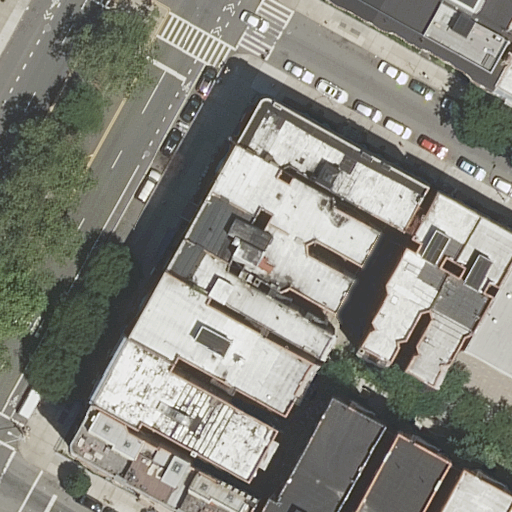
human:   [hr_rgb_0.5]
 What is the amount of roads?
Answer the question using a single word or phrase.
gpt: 5

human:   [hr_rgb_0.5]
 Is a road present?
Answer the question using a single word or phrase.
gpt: yes

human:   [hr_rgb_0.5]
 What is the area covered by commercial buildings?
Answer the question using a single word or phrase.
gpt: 0m2

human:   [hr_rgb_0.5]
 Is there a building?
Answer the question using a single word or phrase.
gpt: yes

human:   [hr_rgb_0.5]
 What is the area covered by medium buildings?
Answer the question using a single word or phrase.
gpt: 3136m2

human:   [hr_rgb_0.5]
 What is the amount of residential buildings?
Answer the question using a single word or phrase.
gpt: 13

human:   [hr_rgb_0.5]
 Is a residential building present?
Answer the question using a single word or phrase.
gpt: yes

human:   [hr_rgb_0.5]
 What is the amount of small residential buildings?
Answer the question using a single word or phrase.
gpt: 2

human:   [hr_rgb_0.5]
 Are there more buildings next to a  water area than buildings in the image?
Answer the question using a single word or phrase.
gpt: no

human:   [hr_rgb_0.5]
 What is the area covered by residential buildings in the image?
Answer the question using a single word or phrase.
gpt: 4068m2

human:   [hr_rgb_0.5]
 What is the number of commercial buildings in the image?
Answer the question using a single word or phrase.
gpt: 0

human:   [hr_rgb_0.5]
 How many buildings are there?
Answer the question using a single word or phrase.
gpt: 13

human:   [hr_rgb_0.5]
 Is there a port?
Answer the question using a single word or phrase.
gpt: no

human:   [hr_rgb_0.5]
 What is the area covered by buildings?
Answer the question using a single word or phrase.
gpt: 4068m2

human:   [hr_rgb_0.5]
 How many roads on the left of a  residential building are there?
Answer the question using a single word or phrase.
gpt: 4

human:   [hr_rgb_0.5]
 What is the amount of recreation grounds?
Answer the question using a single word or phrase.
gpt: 0

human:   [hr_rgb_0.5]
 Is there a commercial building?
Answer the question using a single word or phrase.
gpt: no

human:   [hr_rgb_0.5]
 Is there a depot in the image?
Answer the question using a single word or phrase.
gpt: no

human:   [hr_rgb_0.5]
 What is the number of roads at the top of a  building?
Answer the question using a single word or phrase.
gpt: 5

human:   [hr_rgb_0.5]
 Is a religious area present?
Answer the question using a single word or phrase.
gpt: no

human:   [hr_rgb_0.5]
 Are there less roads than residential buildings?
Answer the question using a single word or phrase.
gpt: yes

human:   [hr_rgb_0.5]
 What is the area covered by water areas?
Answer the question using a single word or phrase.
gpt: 0m2

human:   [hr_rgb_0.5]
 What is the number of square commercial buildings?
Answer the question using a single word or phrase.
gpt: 0

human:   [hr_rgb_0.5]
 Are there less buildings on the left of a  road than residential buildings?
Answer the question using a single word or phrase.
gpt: yes

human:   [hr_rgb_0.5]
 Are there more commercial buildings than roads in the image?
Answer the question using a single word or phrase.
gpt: no

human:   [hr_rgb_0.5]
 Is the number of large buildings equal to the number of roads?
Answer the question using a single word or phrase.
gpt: no

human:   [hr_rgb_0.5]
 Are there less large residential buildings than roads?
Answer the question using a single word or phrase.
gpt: yes

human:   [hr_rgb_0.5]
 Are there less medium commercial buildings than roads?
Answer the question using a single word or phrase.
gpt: yes

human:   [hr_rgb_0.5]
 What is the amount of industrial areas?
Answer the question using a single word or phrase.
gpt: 0

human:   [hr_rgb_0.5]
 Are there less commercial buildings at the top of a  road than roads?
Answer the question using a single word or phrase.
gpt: yes

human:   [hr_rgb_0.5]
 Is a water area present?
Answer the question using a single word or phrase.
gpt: no

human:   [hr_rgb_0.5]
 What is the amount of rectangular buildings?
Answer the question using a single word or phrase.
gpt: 4

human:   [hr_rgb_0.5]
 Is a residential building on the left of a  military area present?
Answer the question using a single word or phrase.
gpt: no

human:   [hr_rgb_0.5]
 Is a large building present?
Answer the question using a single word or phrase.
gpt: yes

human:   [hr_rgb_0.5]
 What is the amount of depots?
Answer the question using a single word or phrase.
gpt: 0

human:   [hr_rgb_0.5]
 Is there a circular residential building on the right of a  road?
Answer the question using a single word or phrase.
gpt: no

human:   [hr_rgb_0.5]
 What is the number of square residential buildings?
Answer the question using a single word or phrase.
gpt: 0

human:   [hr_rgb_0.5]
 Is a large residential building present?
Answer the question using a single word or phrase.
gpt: yes

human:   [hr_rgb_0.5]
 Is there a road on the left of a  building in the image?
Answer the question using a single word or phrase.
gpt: yes

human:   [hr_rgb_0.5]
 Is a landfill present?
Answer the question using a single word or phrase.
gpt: no

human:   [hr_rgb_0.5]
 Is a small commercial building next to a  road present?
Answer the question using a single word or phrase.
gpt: no

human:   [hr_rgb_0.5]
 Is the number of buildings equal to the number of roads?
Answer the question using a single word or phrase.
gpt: no

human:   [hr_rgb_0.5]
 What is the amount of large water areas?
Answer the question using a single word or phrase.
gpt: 0

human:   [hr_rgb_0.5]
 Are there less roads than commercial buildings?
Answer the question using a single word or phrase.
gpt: no

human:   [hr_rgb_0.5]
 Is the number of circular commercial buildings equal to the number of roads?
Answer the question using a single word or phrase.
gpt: no

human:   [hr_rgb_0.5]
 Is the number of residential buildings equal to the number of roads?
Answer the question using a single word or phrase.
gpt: no

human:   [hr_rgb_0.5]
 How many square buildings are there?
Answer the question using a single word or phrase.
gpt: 0

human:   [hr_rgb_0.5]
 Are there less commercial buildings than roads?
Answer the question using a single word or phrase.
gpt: yes

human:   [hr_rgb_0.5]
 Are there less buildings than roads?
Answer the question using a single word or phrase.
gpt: no

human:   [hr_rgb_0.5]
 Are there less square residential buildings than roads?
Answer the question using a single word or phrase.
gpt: yes

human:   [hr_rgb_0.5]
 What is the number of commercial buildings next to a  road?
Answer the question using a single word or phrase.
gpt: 0

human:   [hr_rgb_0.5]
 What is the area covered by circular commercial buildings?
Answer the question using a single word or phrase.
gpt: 0m2

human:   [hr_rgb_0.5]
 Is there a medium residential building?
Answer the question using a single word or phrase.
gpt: yes

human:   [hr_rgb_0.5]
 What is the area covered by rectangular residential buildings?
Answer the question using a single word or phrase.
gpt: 424m2

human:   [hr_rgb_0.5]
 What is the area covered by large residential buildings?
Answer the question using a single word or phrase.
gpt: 874m2

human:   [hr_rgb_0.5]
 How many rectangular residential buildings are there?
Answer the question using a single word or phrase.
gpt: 4

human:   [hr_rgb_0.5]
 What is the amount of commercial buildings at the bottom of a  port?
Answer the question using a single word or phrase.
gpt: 0

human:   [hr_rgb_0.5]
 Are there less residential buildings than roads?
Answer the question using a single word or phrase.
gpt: no

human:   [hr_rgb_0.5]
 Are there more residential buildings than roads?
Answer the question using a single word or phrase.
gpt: yes

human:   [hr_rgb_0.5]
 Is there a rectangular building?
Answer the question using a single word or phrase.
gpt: yes

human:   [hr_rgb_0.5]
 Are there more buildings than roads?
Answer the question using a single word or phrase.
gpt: yes

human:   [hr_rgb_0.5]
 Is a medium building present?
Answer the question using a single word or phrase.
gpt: yes

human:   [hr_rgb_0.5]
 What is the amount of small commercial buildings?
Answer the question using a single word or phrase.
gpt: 0

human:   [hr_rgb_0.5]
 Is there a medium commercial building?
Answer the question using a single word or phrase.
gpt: no